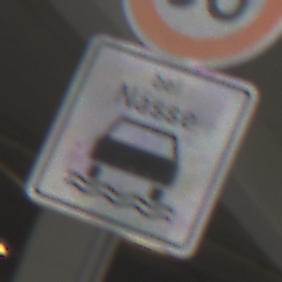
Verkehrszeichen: BeiNaesse
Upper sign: Geschwindigkeit50
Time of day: Midday
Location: Roofed (Urban)
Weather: Overcast
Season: NotSpecified
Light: Artificial